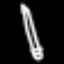
Label: pencil